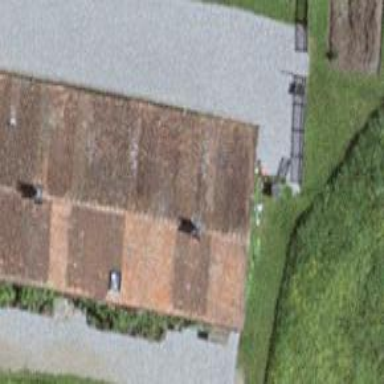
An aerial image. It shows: Farm auxiliary building.